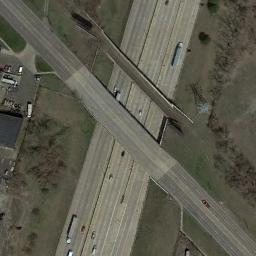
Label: overpass